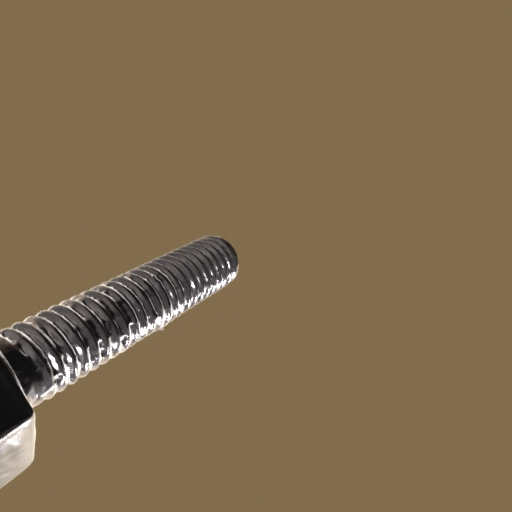
Label: bolt